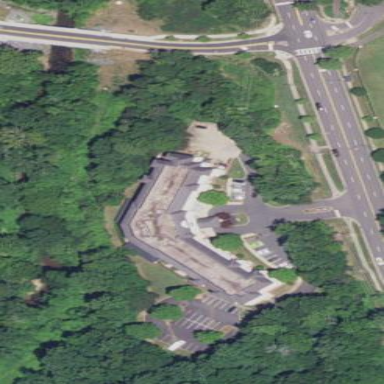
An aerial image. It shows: Nursing home building.